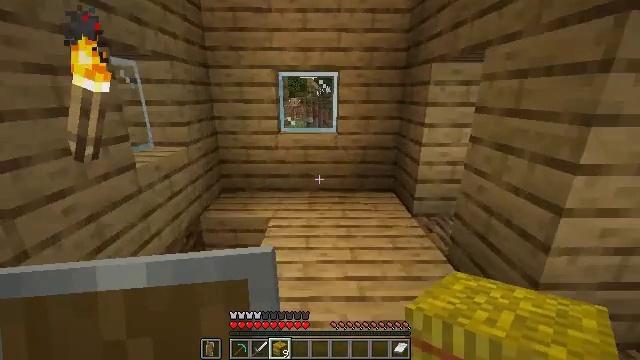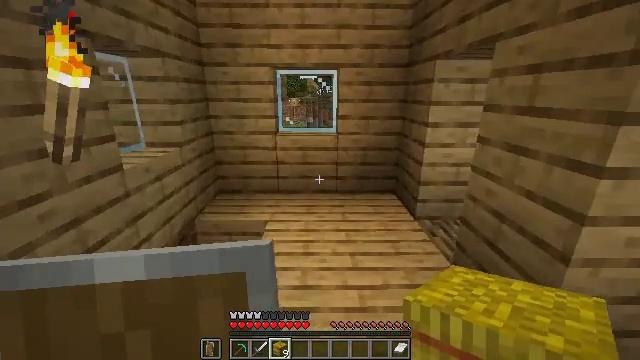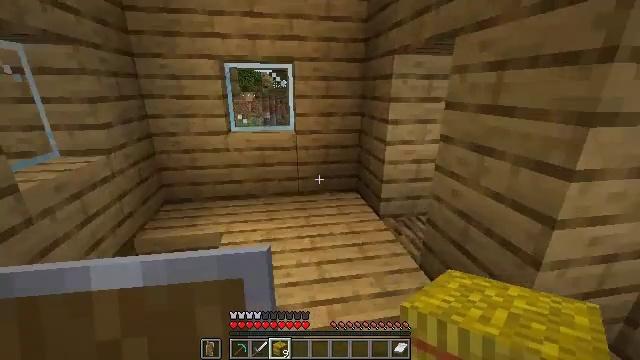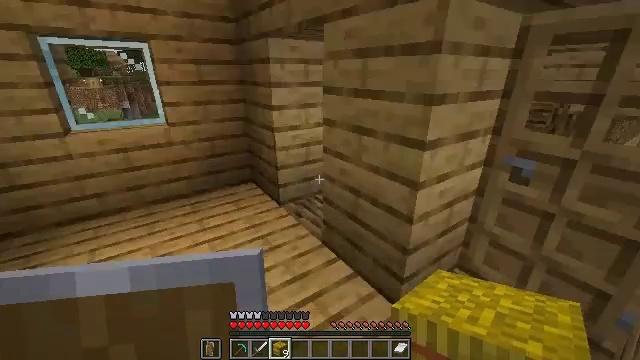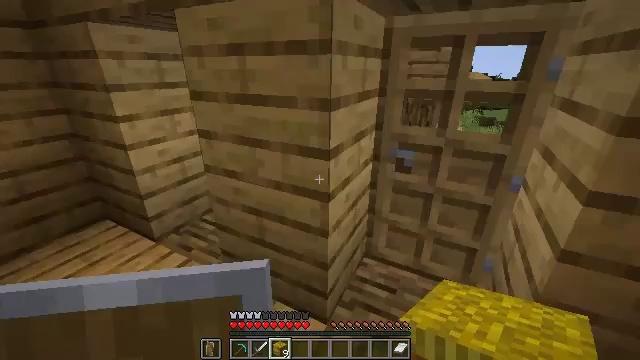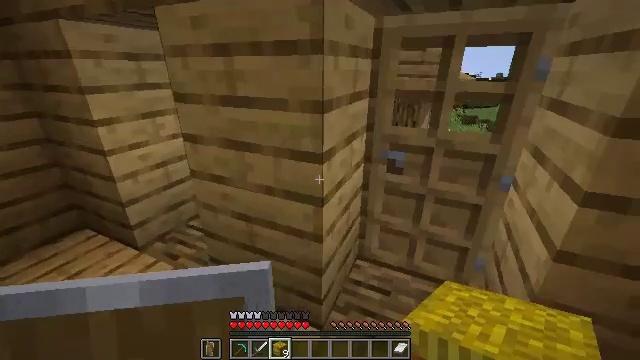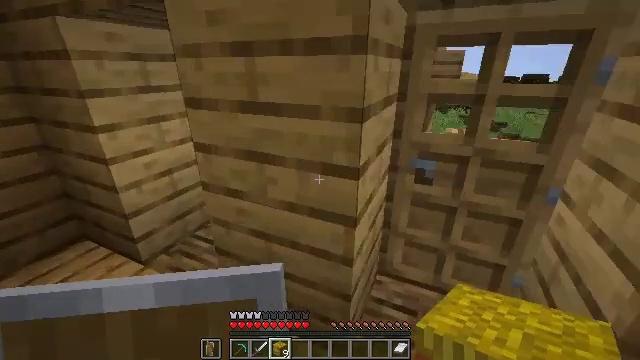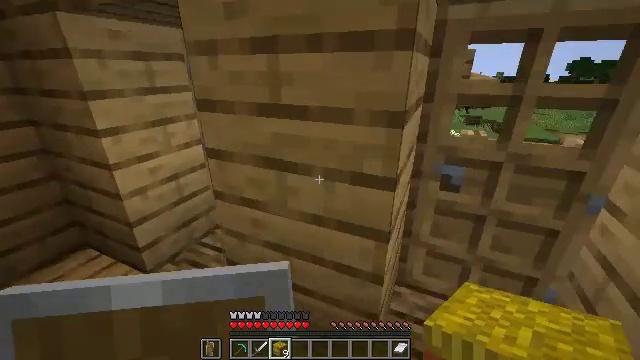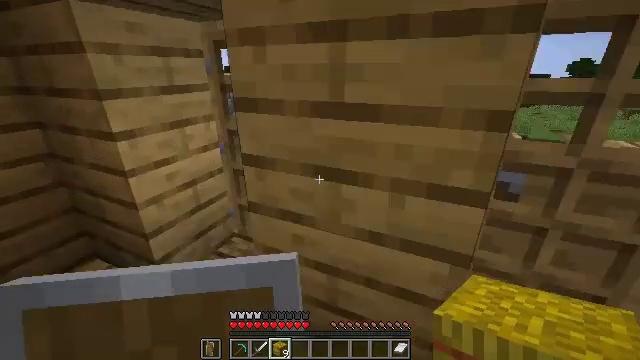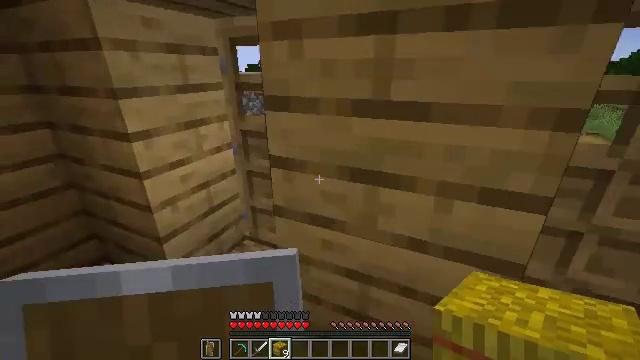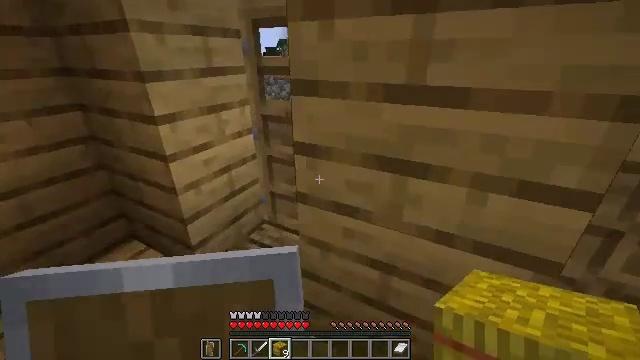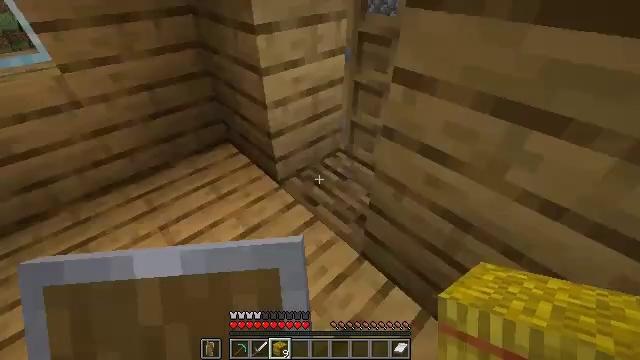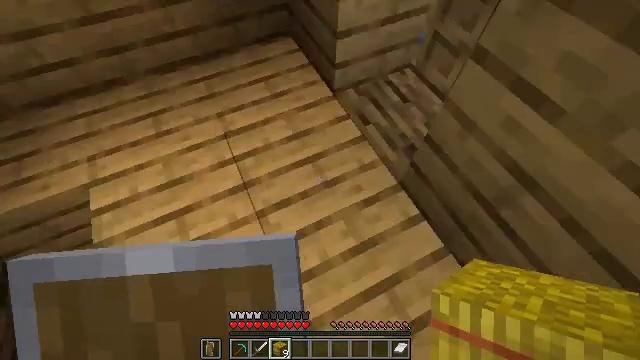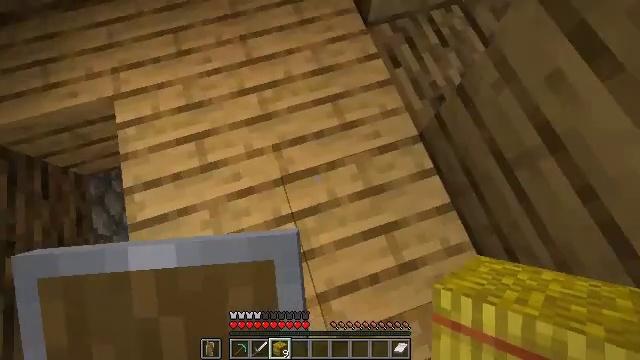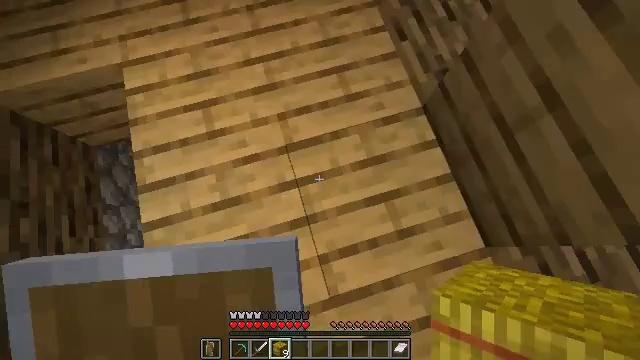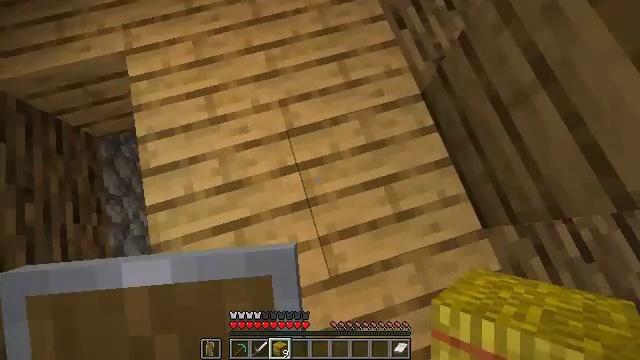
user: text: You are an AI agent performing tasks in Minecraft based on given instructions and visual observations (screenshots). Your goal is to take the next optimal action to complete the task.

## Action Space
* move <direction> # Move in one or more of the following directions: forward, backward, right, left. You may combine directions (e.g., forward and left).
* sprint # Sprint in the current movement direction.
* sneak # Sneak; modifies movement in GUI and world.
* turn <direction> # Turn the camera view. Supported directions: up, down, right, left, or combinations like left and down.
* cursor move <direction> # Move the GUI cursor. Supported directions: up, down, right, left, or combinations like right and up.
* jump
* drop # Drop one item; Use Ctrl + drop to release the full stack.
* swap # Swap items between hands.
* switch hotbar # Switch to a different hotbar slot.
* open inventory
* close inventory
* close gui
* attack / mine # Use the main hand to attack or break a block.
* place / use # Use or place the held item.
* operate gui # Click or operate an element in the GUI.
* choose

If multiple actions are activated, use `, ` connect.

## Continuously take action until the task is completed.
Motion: motion action
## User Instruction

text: Reclaim bookshelf materials.
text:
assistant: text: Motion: move forward
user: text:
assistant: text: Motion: move forward, turn right
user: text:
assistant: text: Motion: move forward, turn right and down
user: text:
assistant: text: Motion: move forward, turn right
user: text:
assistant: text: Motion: move forward and move left, turn right
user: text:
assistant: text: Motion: move forward and move left
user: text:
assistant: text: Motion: move forward and move left
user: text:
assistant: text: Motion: move left
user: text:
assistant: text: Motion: no_op
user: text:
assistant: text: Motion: turn left and down
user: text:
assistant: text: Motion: turn left and down
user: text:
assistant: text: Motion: turn left and down
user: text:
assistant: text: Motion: move back, turn left and down
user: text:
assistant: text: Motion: move back, turn left and down
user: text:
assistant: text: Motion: move back
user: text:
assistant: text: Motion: move back
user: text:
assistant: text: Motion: move back and move left
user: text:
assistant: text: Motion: move back and move left
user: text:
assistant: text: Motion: move left
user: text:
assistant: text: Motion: move left, turn right
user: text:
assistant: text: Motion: move left, turn right
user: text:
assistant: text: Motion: move left
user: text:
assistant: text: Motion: move left, turn right
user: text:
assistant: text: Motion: move left
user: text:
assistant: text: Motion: move left
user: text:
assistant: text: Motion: move left, turn right and up
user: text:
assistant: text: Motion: move forward and move left, turn right and up
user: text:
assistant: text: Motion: move forward and move left, turn right and up
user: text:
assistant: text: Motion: move forward and move left
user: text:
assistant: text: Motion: move forward and move left